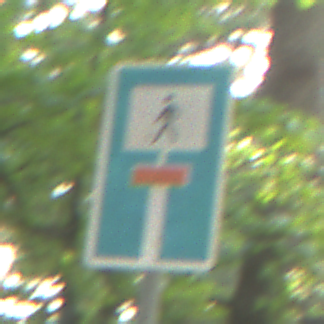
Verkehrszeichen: SackgasseFussgaengerDurchlaessig
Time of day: MorningAfternoon
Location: Outdoor (RoadRail)
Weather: Clear
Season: NotSpecified
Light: Natural